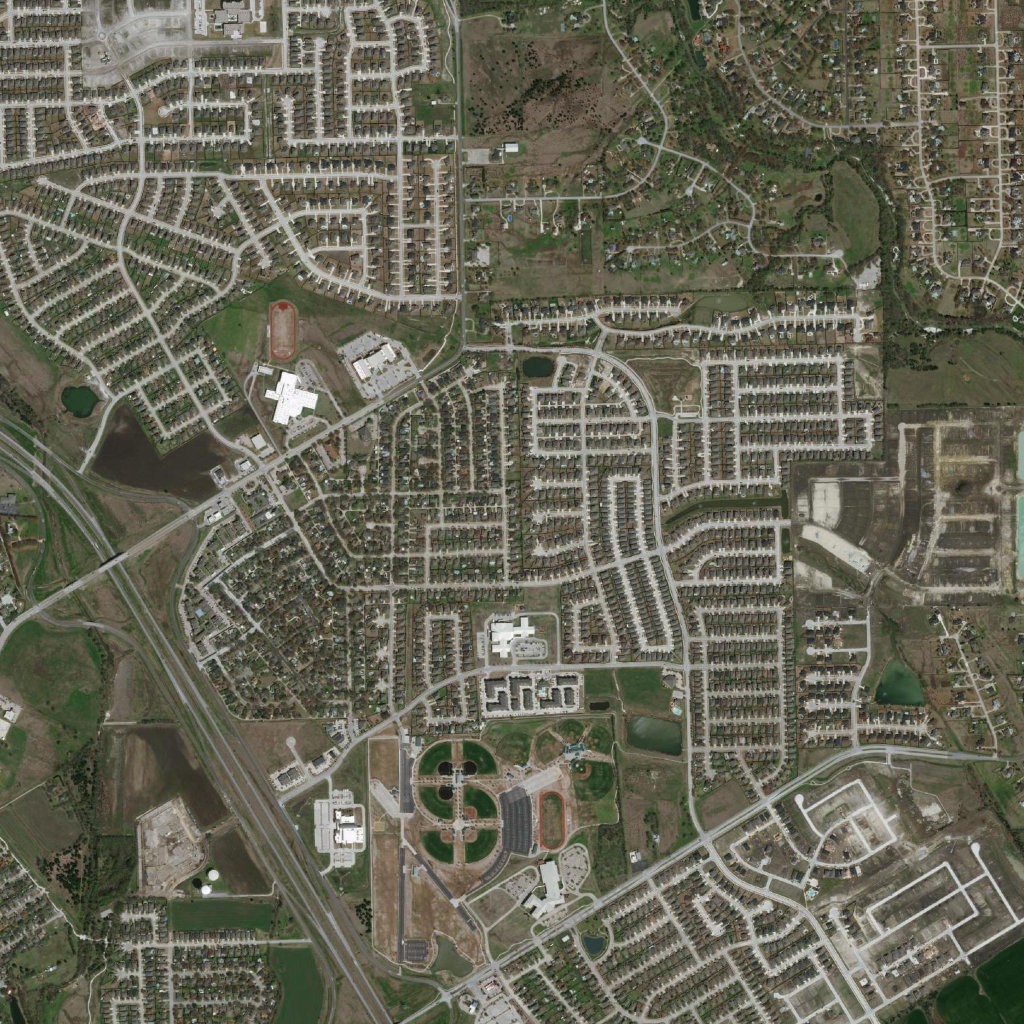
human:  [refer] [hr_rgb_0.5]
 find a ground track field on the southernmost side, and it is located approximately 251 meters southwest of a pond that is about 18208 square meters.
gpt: <box>[[52, 77, 54, 82, 0]]</box>

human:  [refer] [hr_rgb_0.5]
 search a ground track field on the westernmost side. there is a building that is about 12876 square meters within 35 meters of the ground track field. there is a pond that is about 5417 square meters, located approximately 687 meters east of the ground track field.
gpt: <box>[[26, 29, 28, 35, 0]]</box>

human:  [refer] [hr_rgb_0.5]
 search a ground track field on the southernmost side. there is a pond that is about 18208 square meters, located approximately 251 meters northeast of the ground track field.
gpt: <box>[[52, 77, 54, 82, 0]]</box>